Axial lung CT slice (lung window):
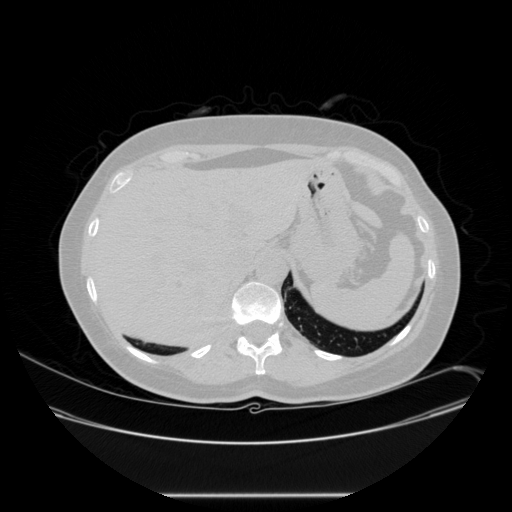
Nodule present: no